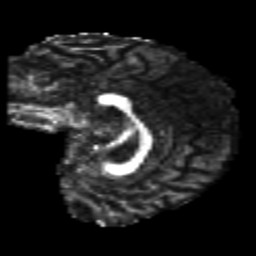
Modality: FA
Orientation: sagittal
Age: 22
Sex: female
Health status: healthy
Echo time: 0.074 s